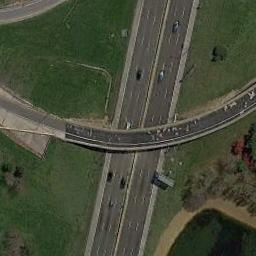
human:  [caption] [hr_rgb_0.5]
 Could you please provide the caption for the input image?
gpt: The cross-line overpass is over the road on the lawn .

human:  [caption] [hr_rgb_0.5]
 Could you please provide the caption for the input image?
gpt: The overpass is next to the grass with some cars .

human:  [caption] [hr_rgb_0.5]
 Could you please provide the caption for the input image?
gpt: An overpass is bent into two circles .

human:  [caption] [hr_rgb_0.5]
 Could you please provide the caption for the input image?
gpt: The grass is under the overpass .

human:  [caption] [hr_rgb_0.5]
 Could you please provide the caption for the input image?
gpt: There are green lawns around the overpass .